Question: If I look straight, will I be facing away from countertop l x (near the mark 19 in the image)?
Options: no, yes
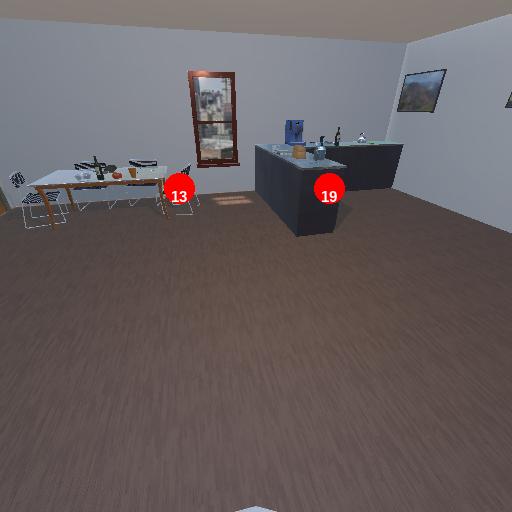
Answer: no